Interaction volume radius: 5 \u00c5
Interaction volume height: 10 \u00c5
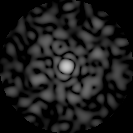
Disorder parameter: 0.8561